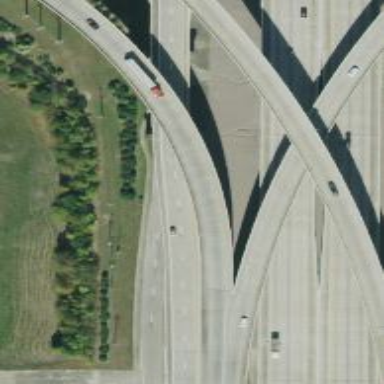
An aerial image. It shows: Frontage road connected to secondary link.